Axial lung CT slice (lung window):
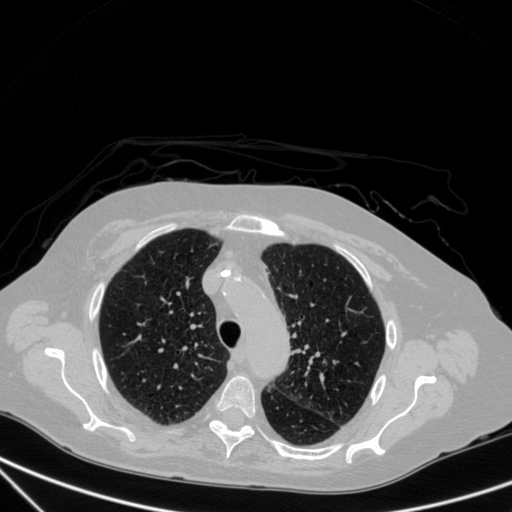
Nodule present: yes
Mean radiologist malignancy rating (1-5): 3.5